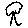
Label: tree